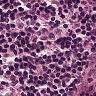
Metastatic tissue present: no